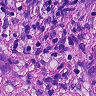
Metastatic tissue present: yes